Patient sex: M
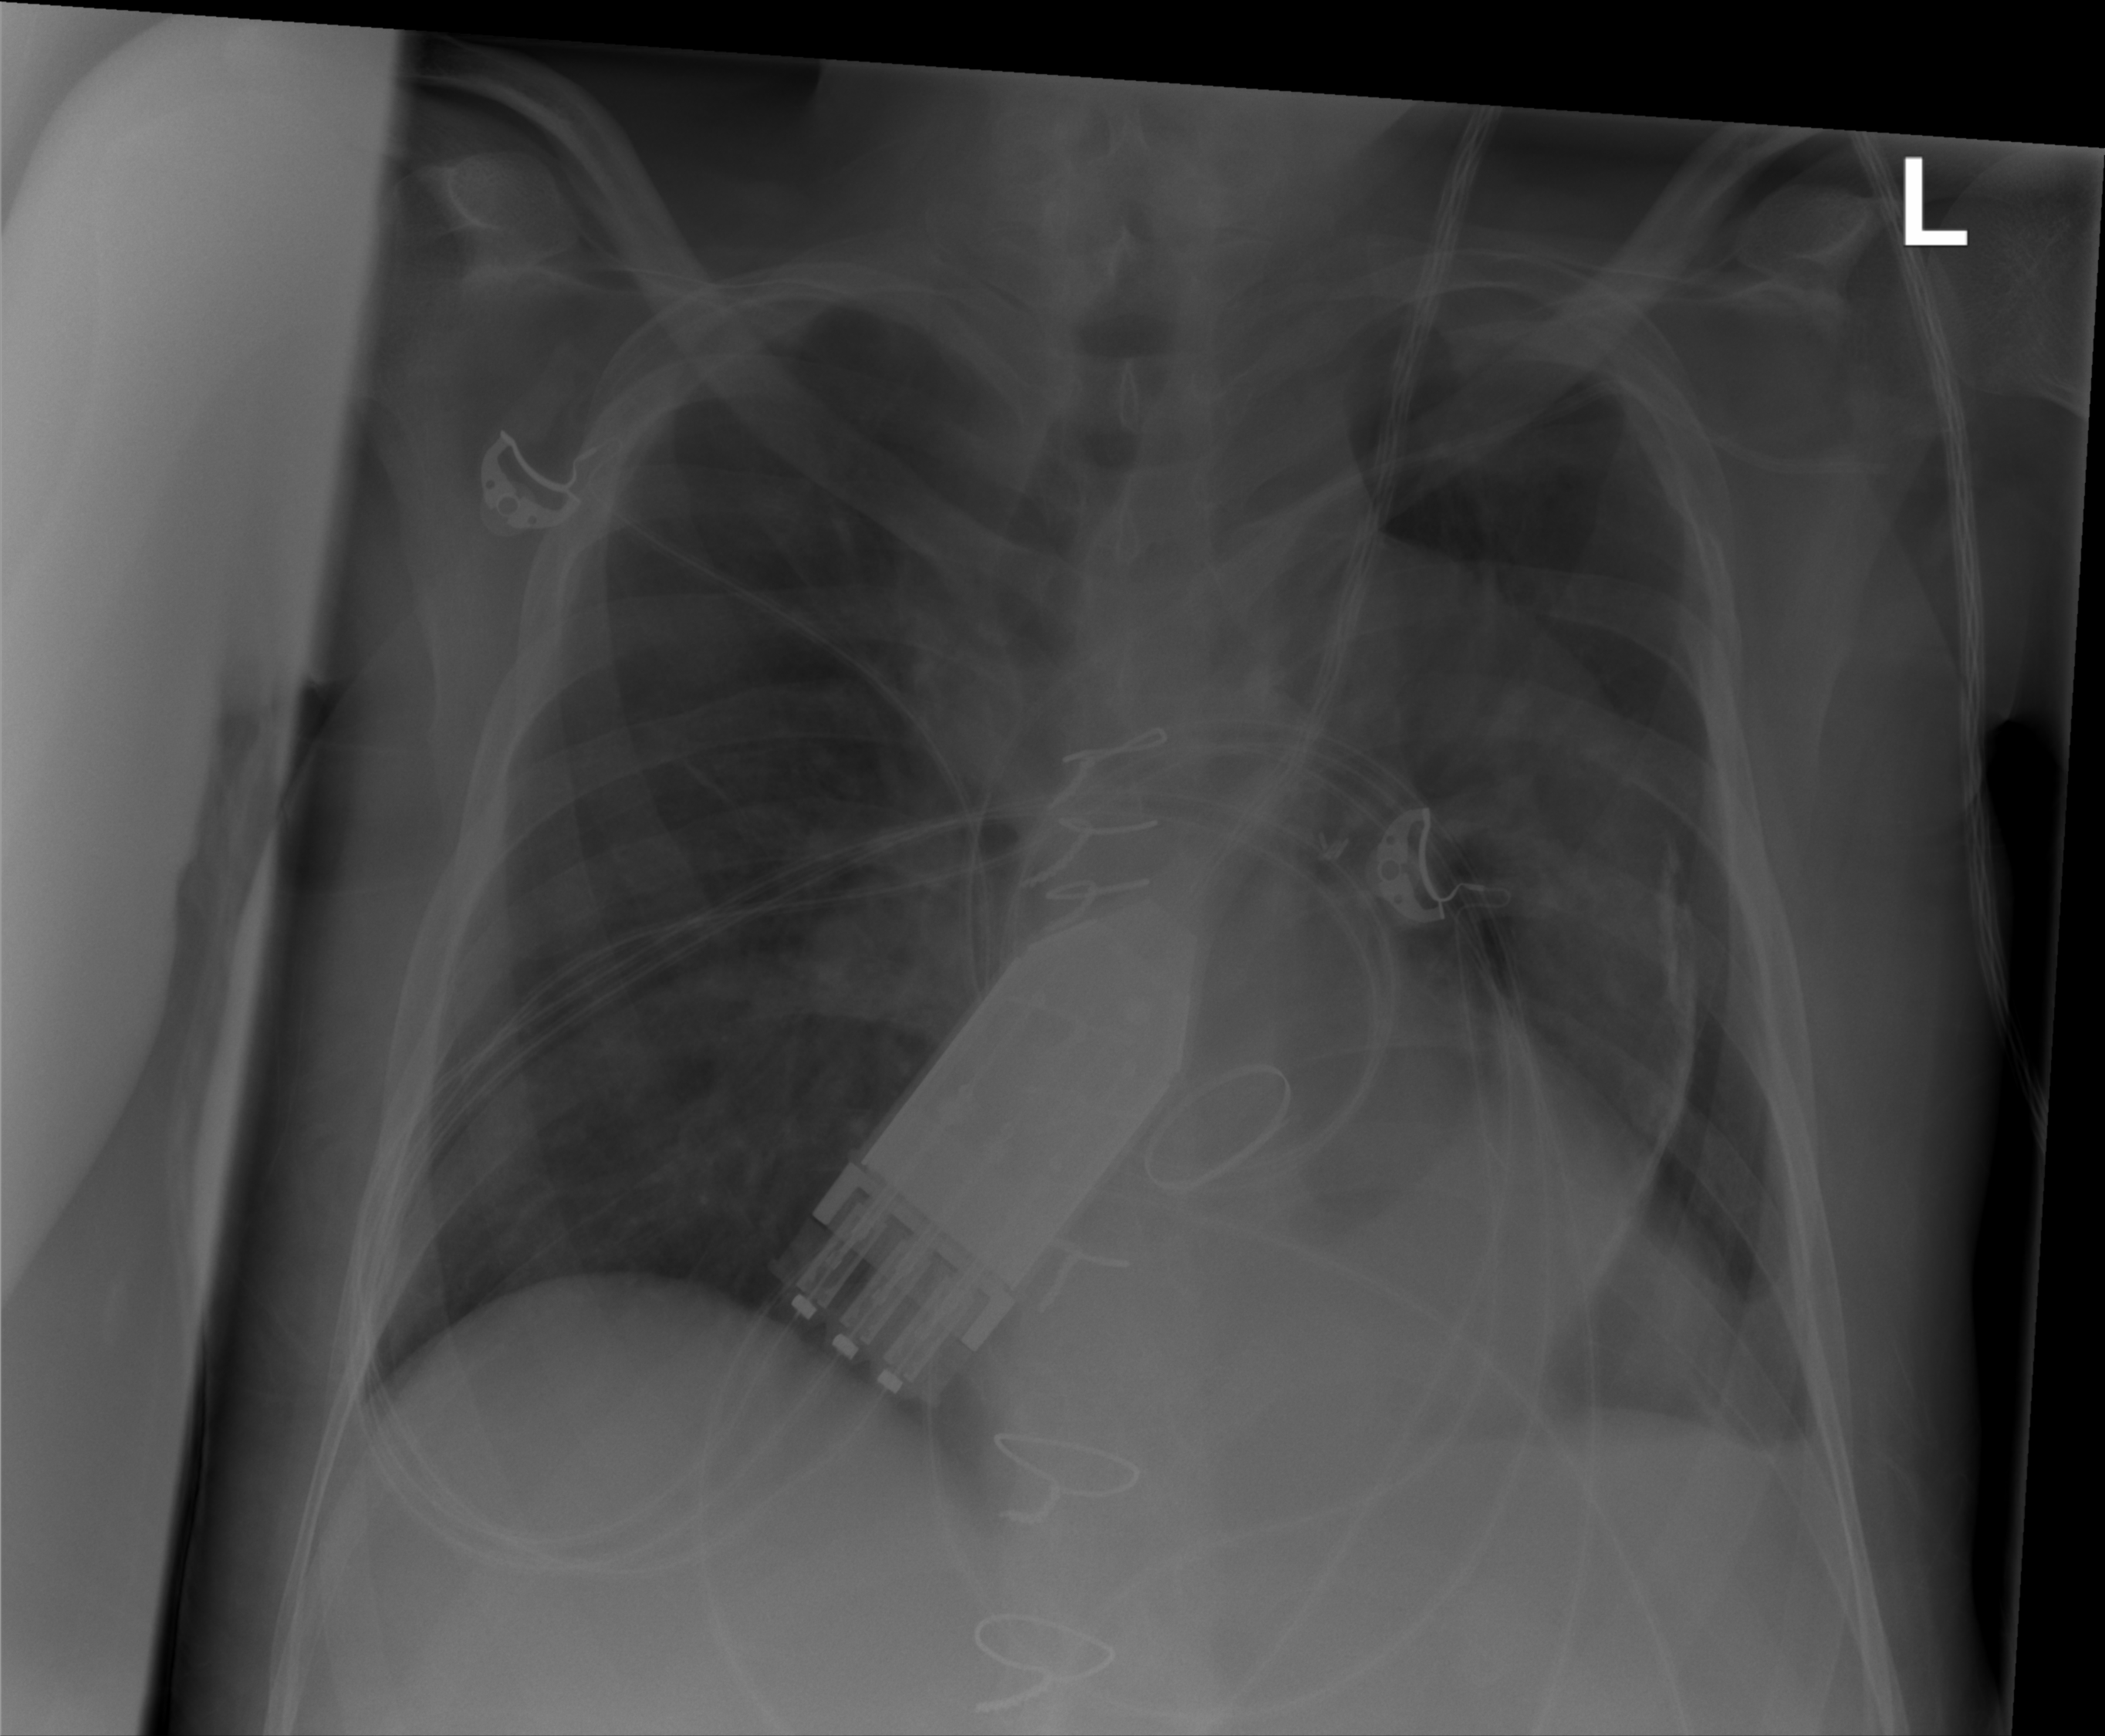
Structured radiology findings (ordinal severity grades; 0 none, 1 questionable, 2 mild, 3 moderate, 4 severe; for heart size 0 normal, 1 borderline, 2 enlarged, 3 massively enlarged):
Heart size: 0
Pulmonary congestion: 1
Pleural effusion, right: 0
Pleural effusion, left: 1
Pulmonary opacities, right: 1
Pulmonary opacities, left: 0
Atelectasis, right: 0
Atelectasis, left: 1